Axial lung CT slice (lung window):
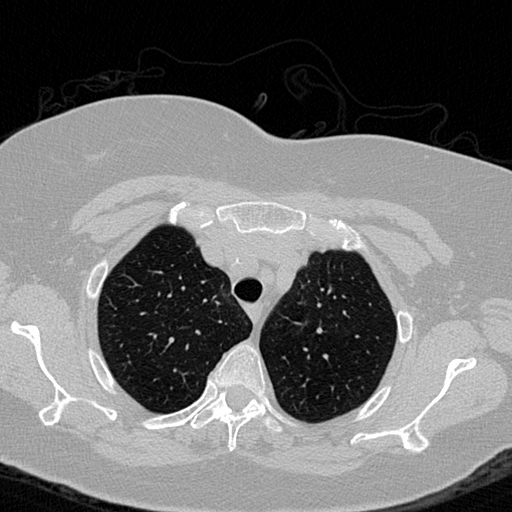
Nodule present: no